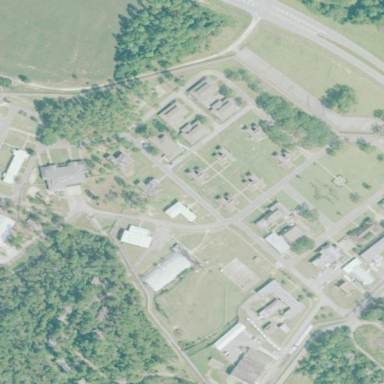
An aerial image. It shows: Prison.